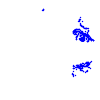
Particle: kaon